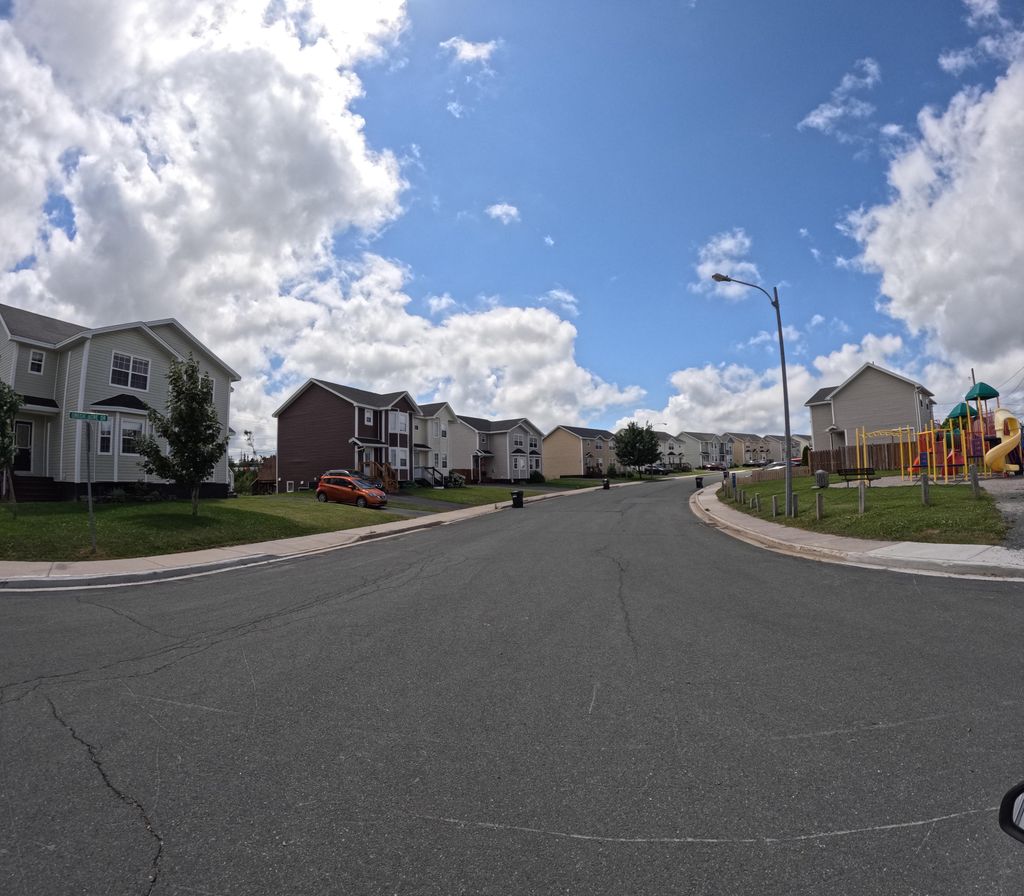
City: st_johns